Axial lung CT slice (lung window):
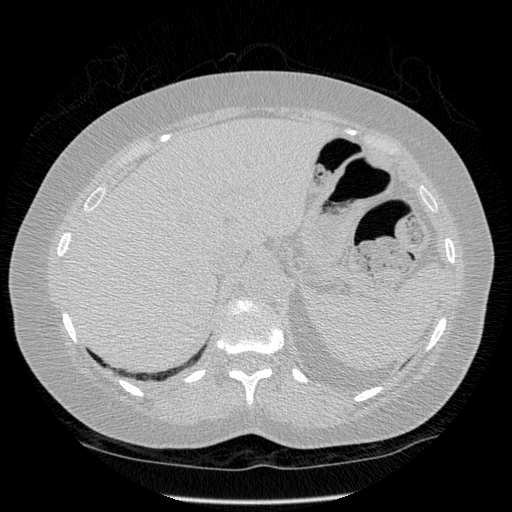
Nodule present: no